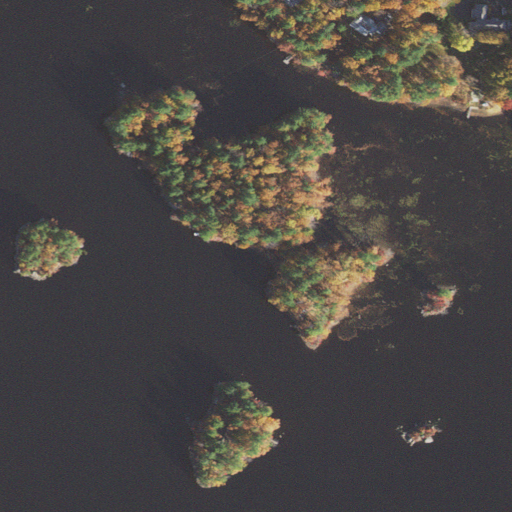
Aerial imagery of island in Massachusetts named Four Acre Island containing open water, herbaceous wetlands, mixed forest, deciduous forest, grassland, evergreen forest, low intensity development, and open development